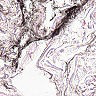
Metastatic tissue present: no